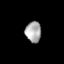
Tissue: lung
Cell type: Epithelial cells
Senescence score: 0.237
Nuclear area (px): 326
Mean DAPI intensity: 167.451